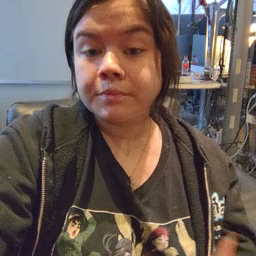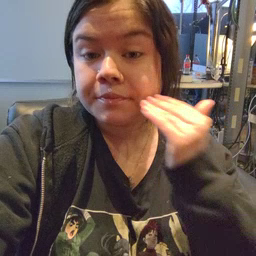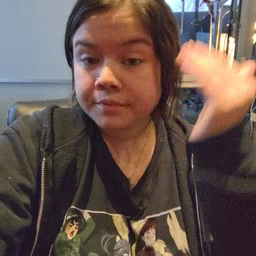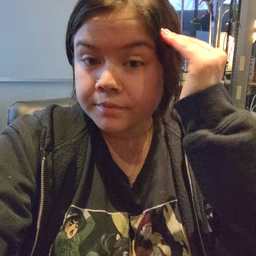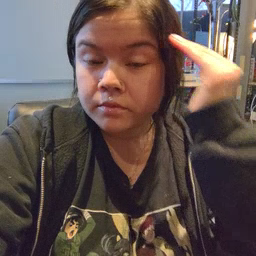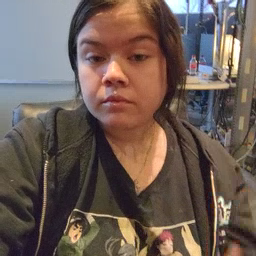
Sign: head